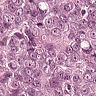
Metastatic tissue present: yes